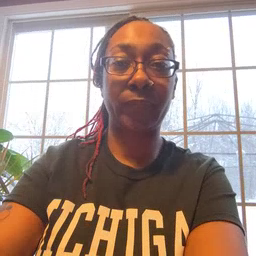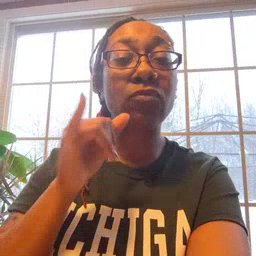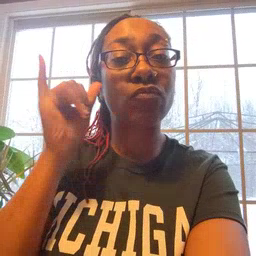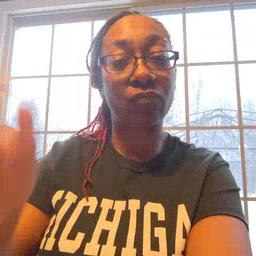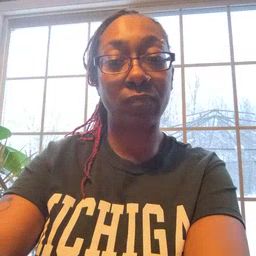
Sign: yesterday